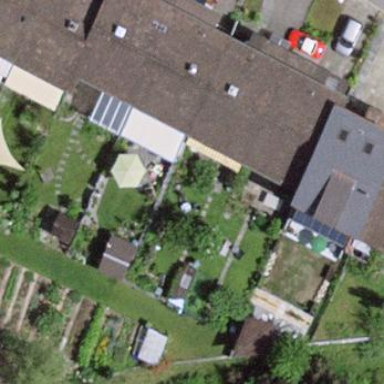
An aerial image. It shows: Terrace building.